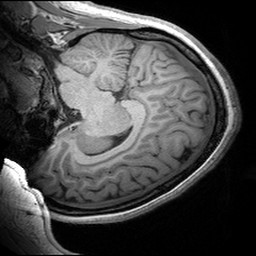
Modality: T1w
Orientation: sagittal
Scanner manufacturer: siemens
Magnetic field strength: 3 T
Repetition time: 2.53 s
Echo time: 0.00299 s